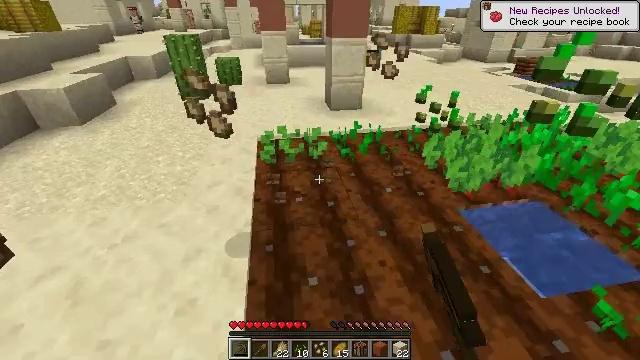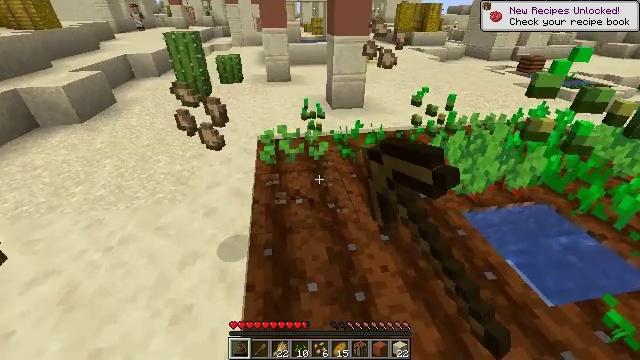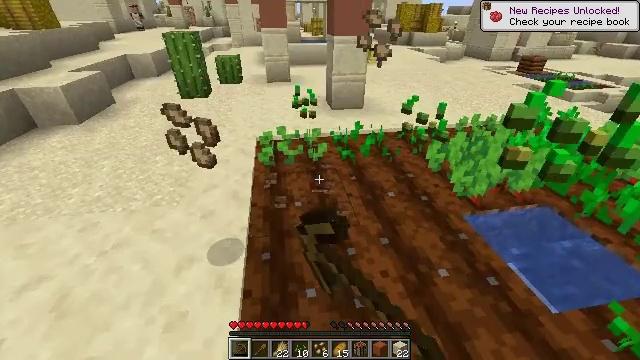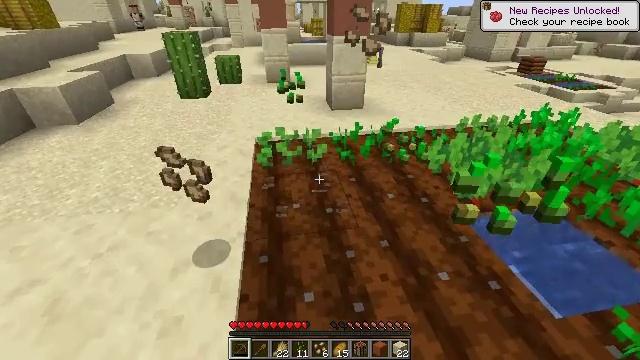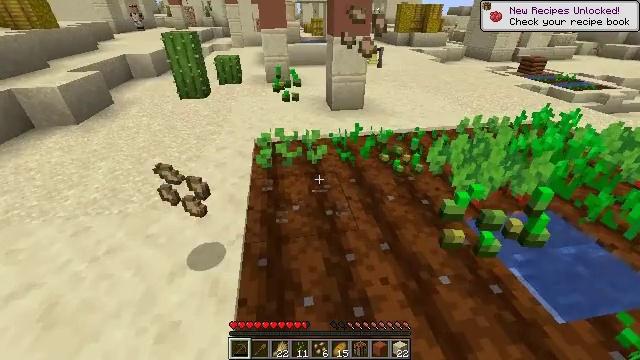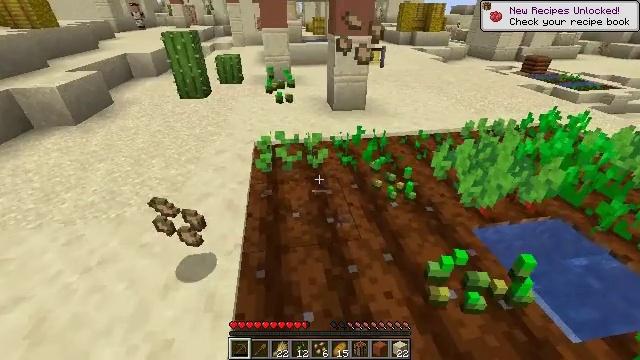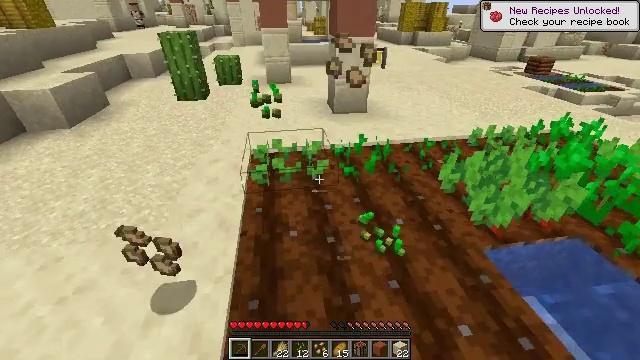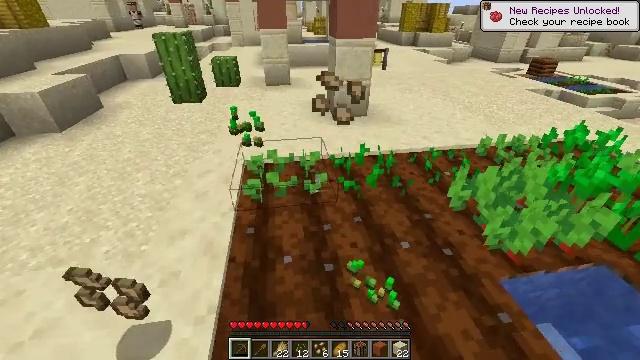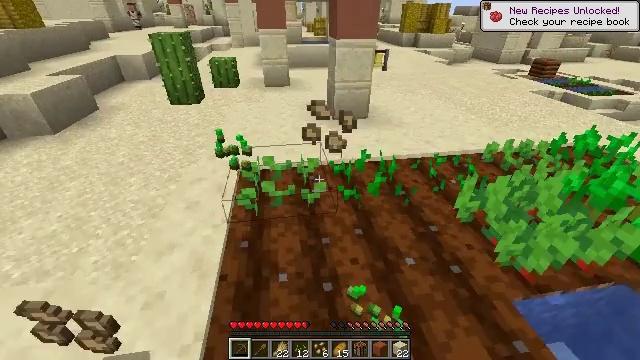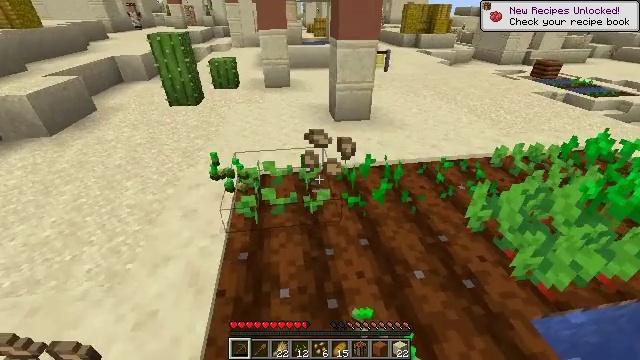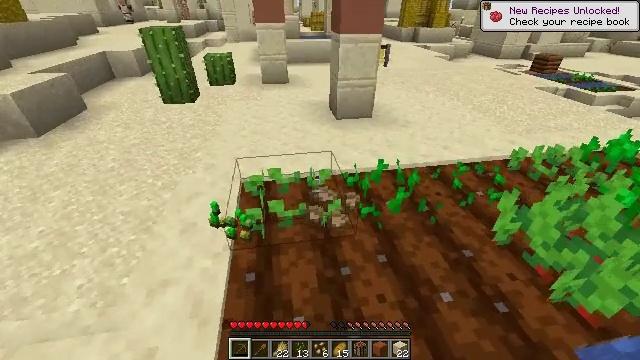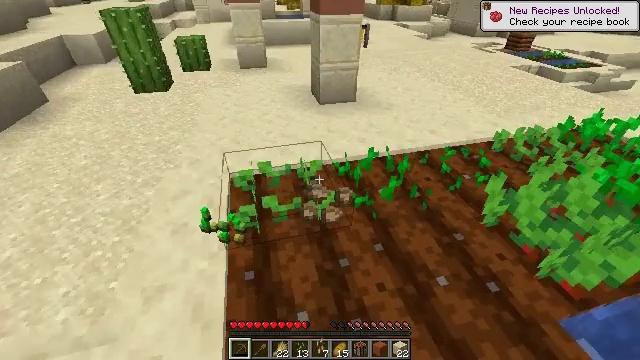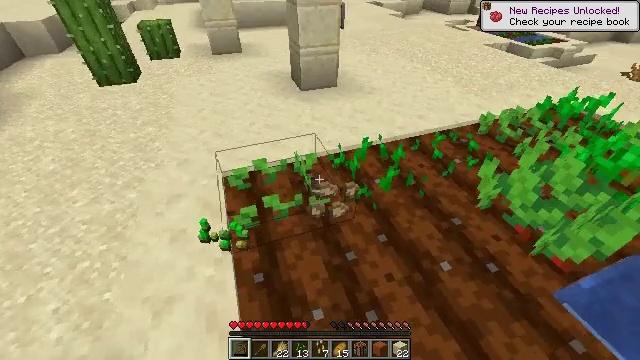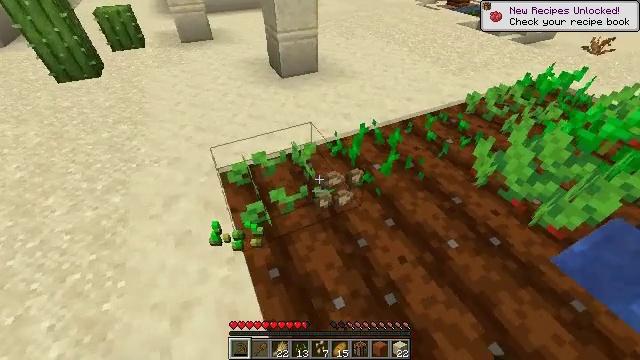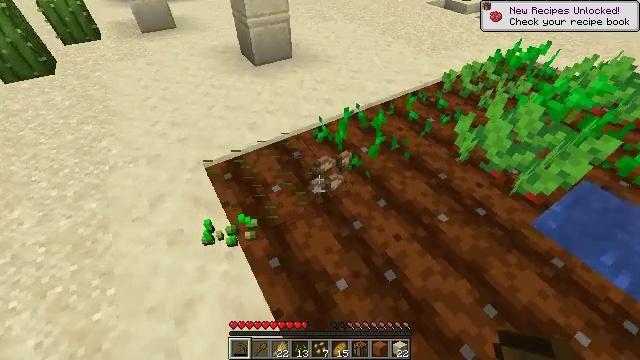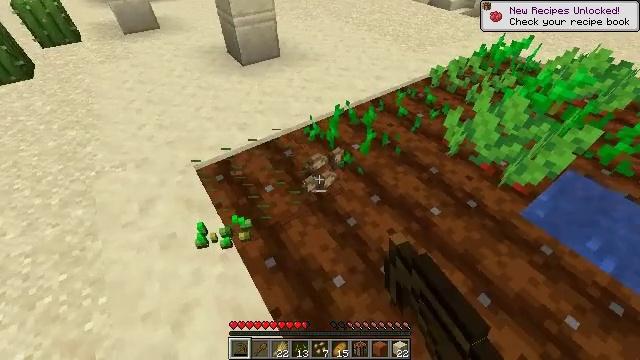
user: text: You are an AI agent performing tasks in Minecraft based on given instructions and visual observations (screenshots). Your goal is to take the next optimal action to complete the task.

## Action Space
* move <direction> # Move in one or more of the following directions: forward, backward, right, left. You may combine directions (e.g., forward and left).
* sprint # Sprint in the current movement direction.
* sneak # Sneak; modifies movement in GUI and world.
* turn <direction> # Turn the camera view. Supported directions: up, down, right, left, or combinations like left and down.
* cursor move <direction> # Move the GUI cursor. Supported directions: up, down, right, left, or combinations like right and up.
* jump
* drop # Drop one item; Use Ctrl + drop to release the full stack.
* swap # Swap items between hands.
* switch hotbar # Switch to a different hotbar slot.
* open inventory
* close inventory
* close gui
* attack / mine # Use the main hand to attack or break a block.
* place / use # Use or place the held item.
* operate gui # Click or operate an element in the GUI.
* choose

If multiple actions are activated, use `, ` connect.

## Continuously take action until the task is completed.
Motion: motion action
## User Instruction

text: Pull up beetroots from the soil.
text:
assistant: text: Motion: attack / mine
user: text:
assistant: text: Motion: no_op
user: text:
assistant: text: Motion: no_op
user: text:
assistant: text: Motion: move forward
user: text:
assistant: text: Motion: move forward
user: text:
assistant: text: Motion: move forward
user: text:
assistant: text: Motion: move forward
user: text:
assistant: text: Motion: move forward
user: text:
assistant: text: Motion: move forward and move left
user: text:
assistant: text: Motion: move forward and move left
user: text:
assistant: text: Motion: move left, turn right and down
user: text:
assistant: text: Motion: move left, turn right and down
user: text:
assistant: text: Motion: turn right and down
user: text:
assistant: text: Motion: turn right and down, attack / mine
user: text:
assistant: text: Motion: turn right, attack / mine
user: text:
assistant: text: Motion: move left, turn right, attack / mine
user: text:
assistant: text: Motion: move forward and move left, turn right and up, attack / mine
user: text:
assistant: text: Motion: move forward and move left, turn right and up, attack / mine
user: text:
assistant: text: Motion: attack / mine